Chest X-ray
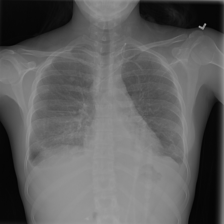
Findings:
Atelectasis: negative
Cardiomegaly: negative
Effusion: positive
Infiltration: positive
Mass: negative
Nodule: negative
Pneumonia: negative
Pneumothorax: negative
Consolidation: negative
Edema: negative
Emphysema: negative
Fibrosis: negative
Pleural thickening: negative
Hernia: negative